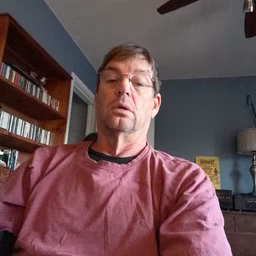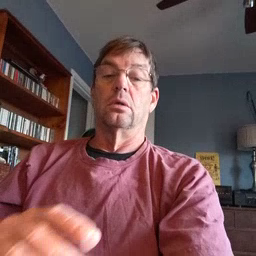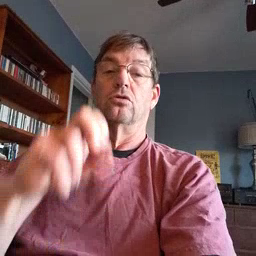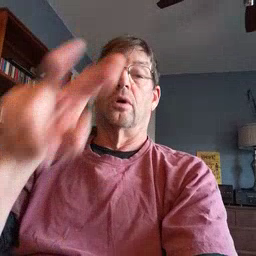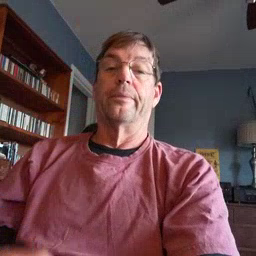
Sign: jump